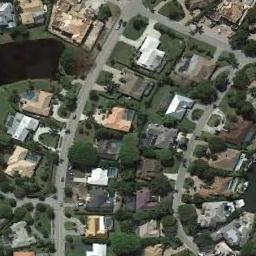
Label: dense_residential